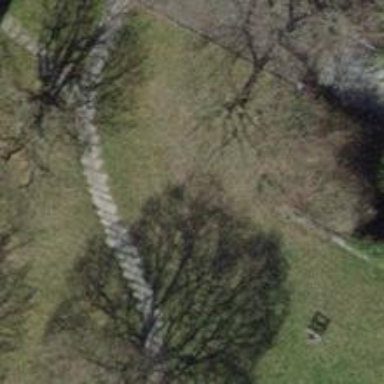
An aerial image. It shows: Footway made of paving stones.